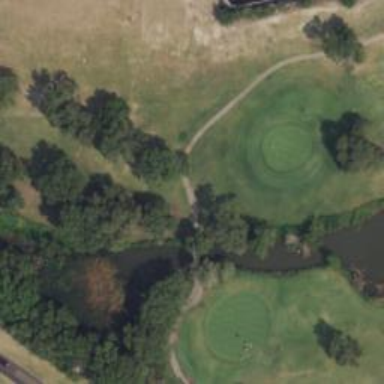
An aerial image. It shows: Well-maintained path suitable for golfing.